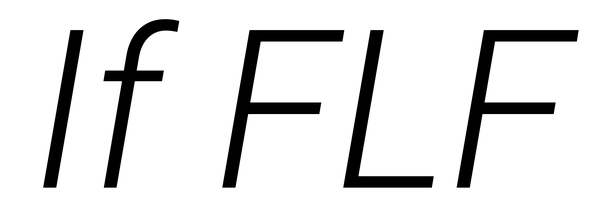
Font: Roboto-Italic_Light_Italic